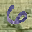
Label: 6